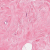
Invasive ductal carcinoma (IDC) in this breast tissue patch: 0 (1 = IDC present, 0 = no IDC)